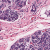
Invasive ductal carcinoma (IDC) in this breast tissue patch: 0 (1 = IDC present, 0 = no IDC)